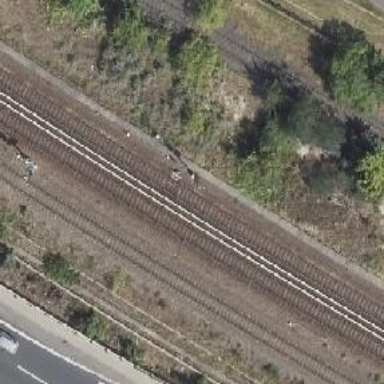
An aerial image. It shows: Railway signal.